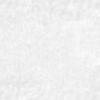
Label: no_change